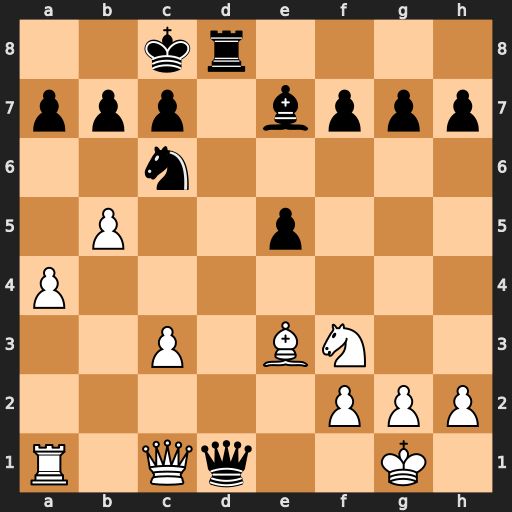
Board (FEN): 2kr4/ppp1bppp/2n5/1P2p3/P7/2P1BN2/5PPP/R1Qq2K1
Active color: w
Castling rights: -
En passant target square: -
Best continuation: Qxd1 Rxd1+ Rxd1